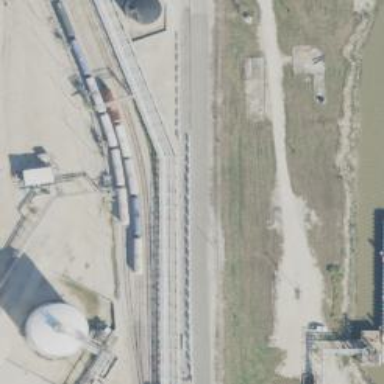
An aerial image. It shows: Rail spur service.